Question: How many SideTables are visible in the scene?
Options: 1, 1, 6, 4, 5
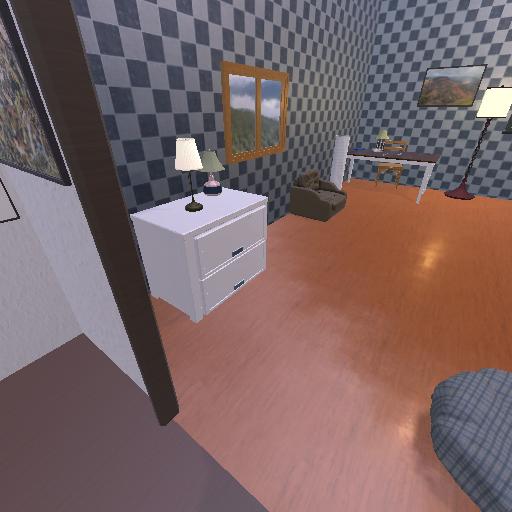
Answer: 1